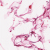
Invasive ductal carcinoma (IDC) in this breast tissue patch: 0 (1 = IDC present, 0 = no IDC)